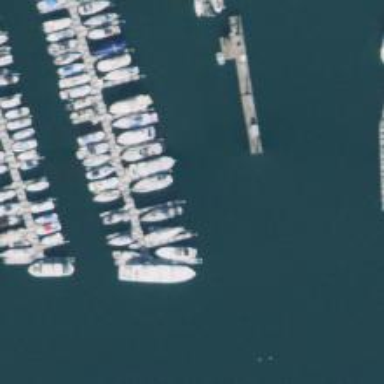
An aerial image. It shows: Man-made pier.